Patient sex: F
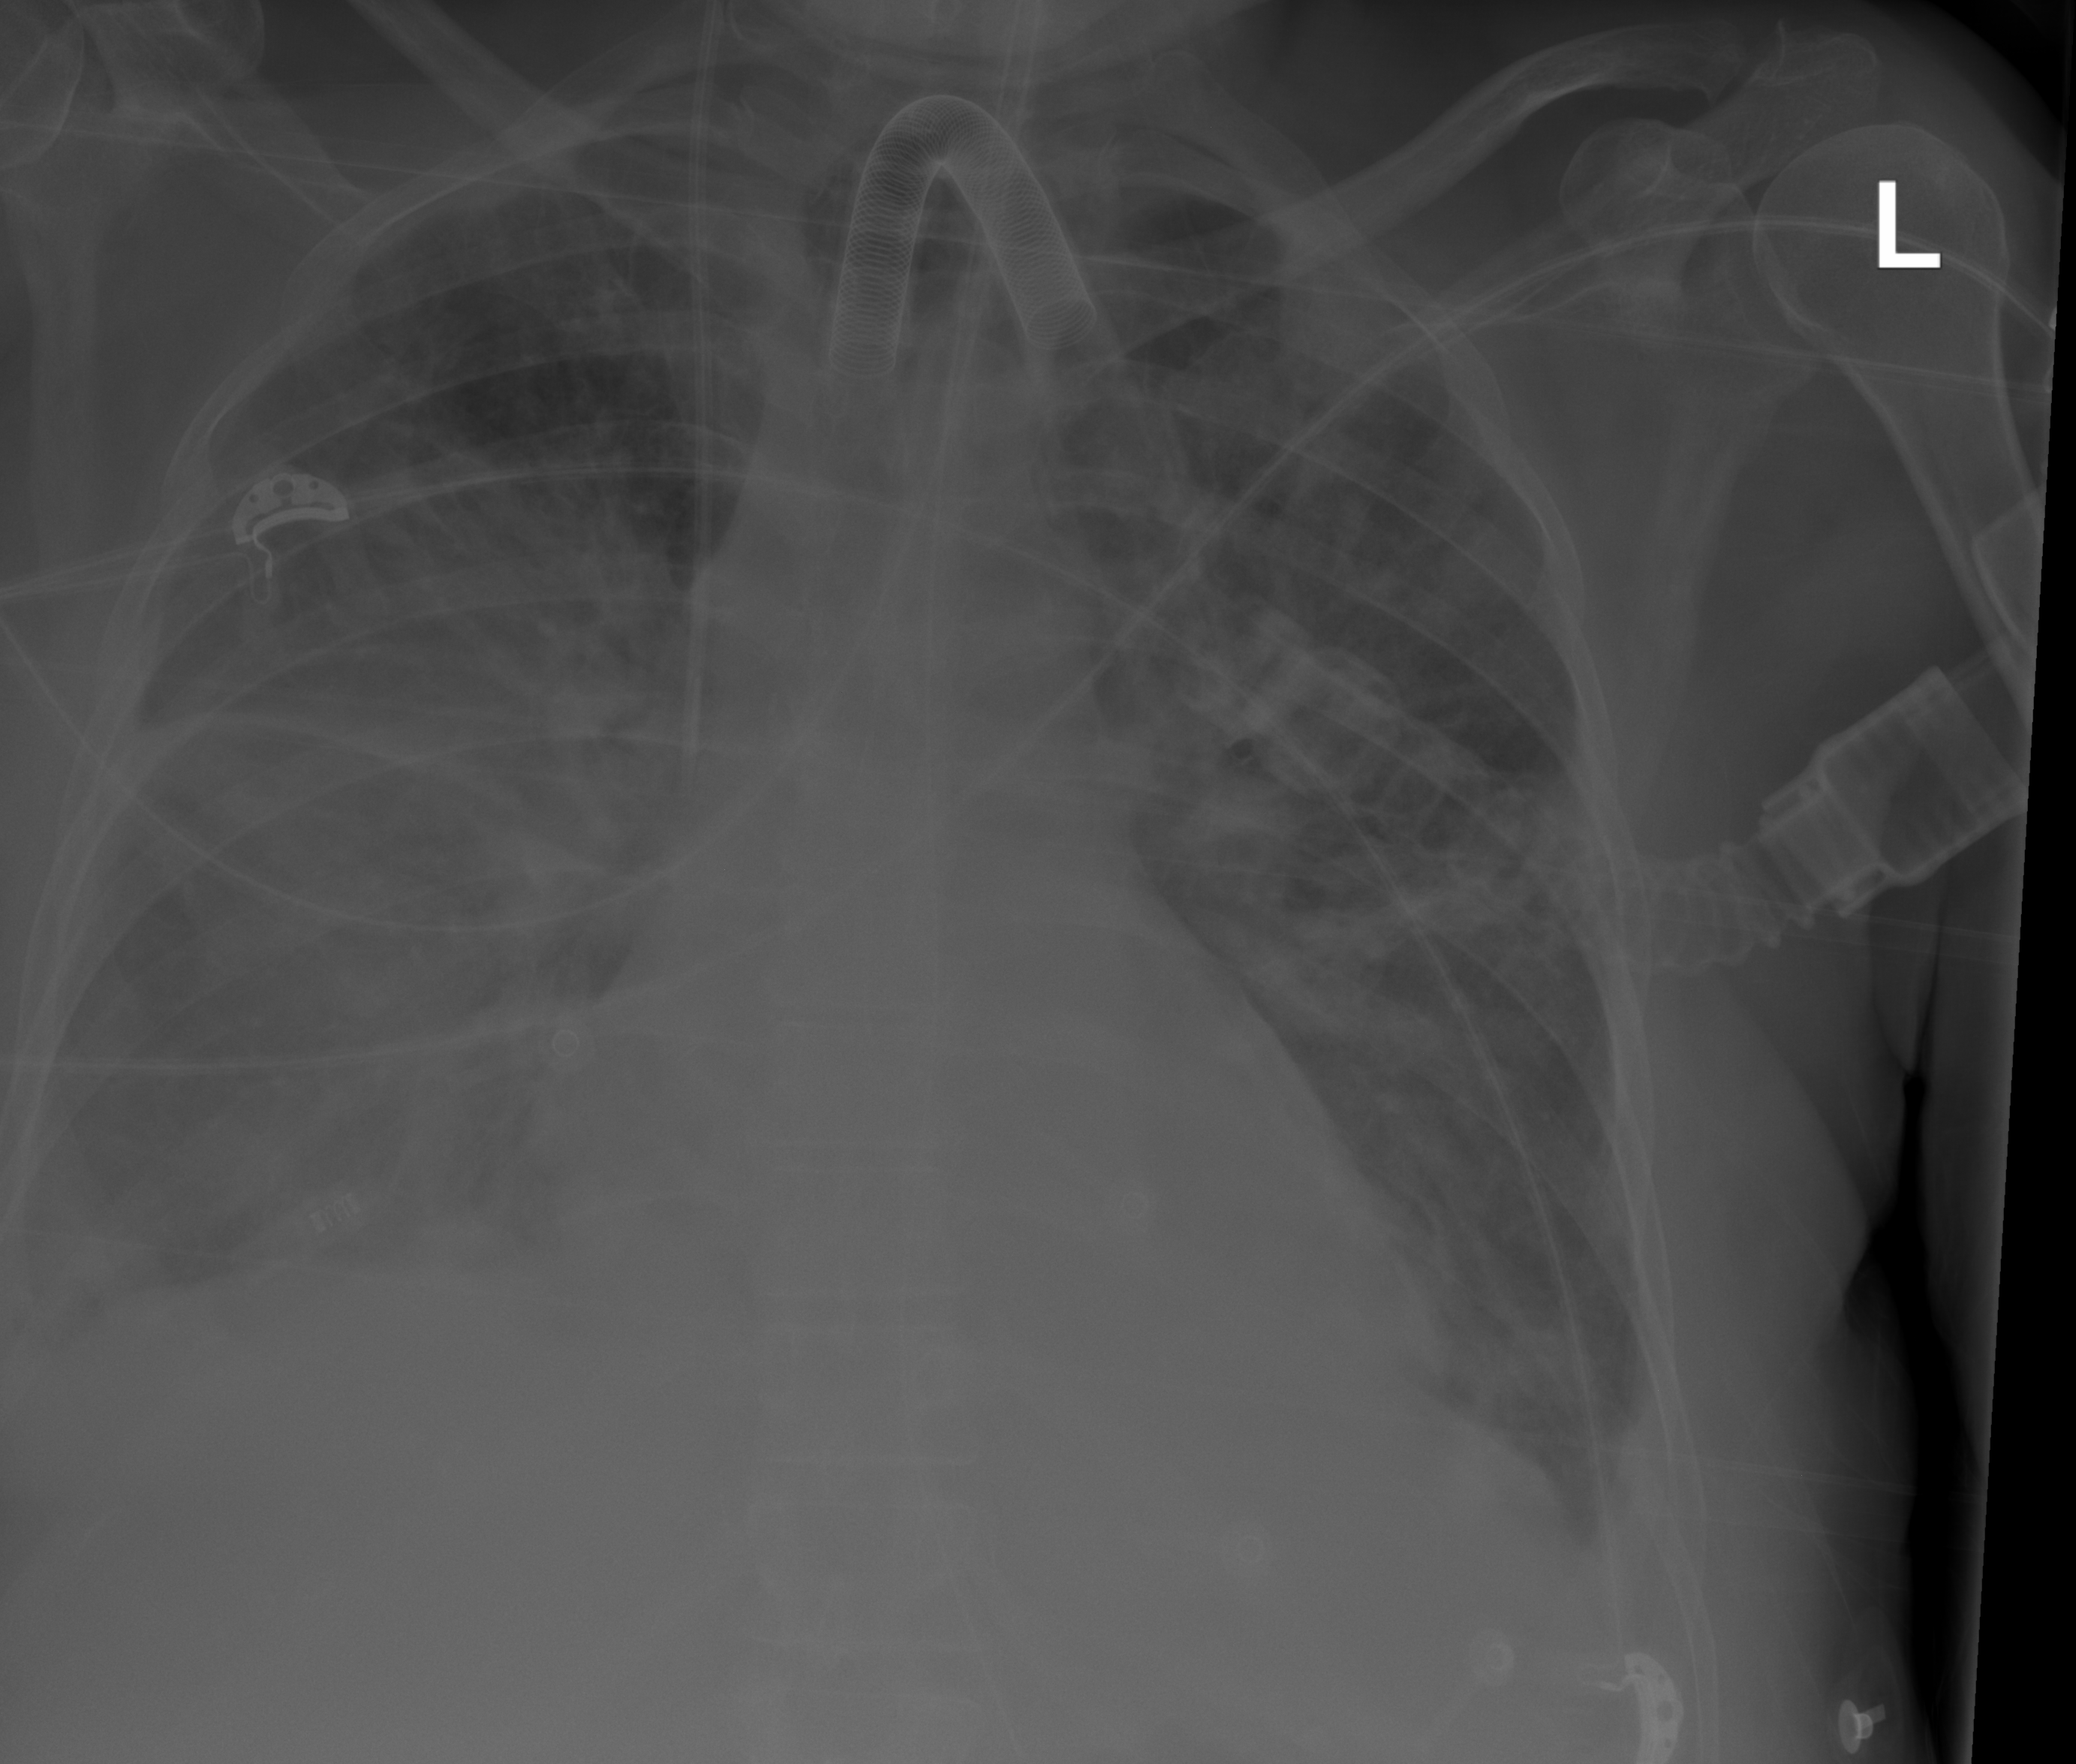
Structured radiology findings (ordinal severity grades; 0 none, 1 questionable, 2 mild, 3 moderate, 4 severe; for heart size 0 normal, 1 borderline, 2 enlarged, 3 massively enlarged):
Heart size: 0
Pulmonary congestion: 2
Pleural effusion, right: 0
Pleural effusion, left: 0
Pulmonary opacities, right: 3
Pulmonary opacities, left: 2
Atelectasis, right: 3
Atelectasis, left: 2